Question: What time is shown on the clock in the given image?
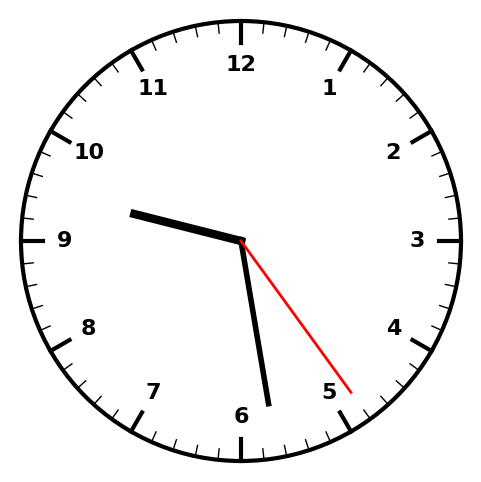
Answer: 09:28:24